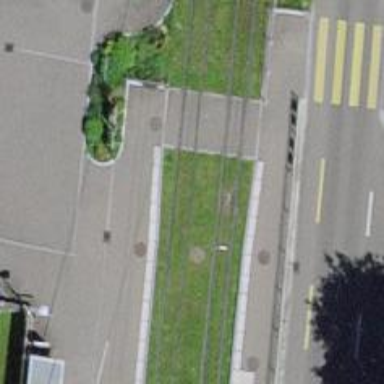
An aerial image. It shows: Crossing for the railway.